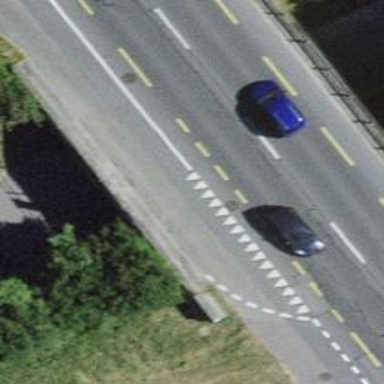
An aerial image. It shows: Unclassified road with asphalt surface is on bridge.